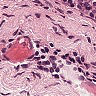
Metastatic tissue present: no